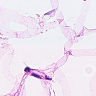
Metastatic tissue present: no